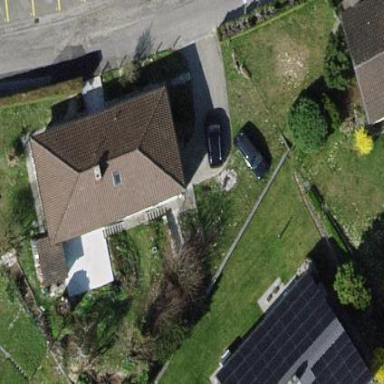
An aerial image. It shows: Detached building.